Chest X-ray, AP view. Patient: 71 years old, sex M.
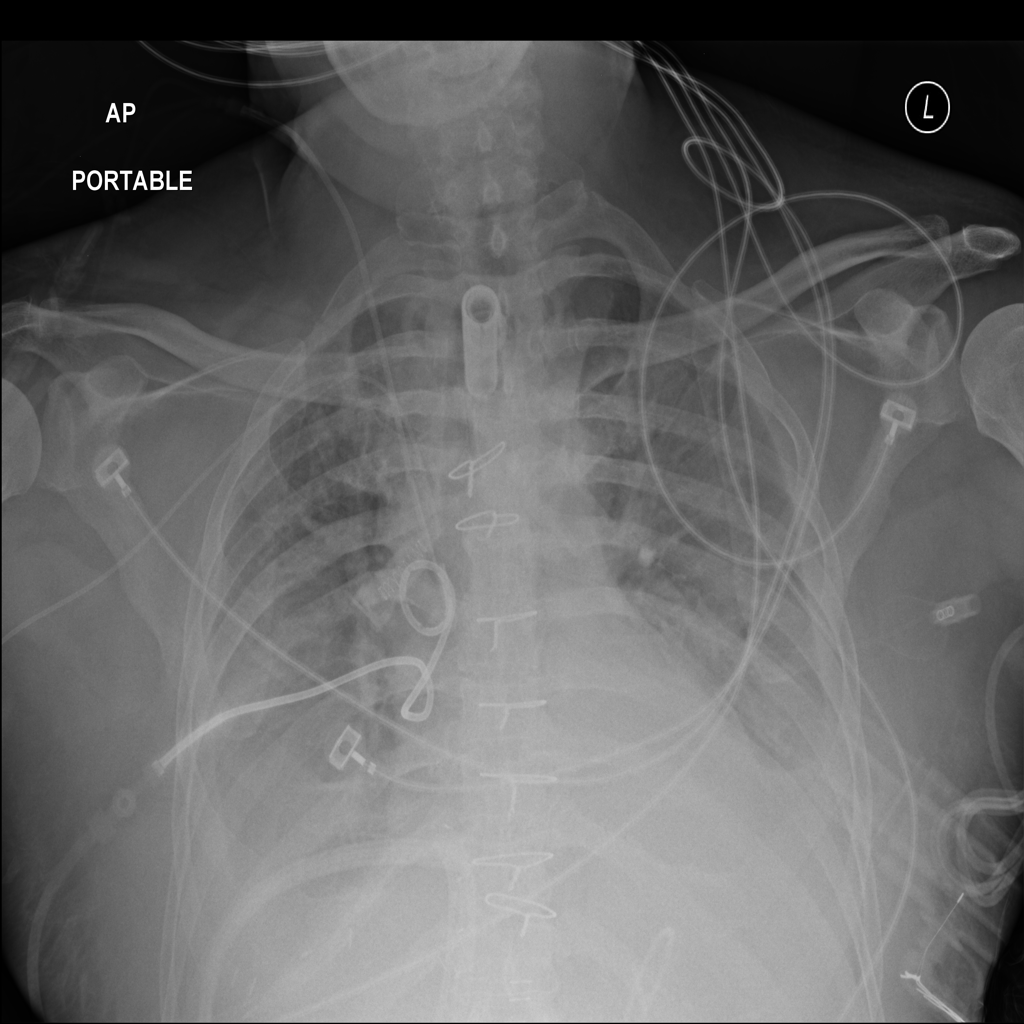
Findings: Effusion